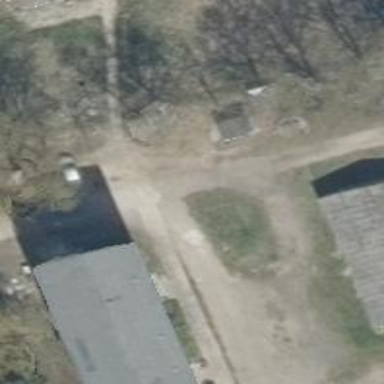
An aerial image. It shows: Driveway.